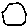
Label: circle